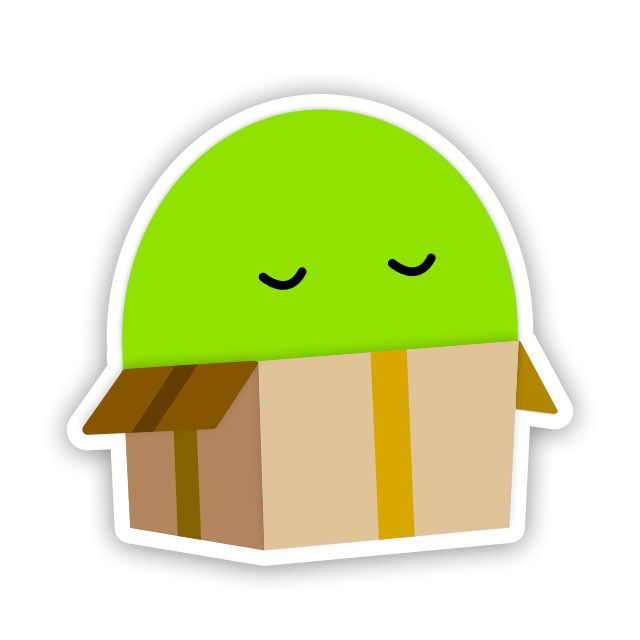
Label: green